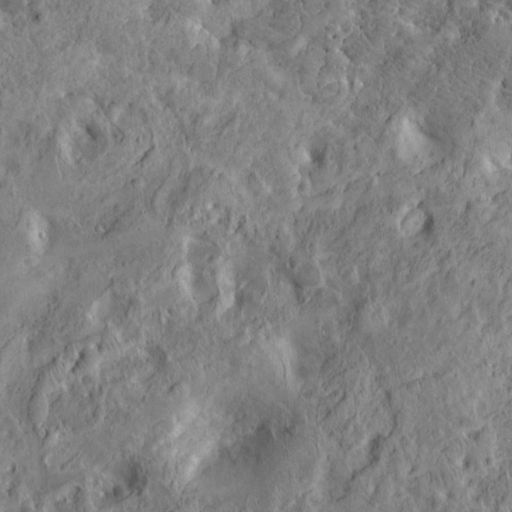
Classes present: Background, Cone